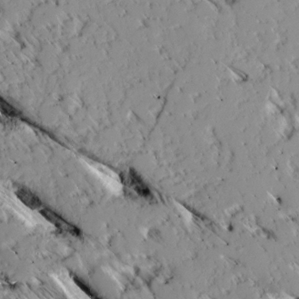
Label: non_frost